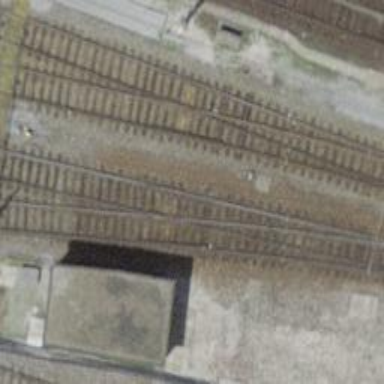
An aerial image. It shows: Rail siding with electrified tracks using contact line.